Field crop: tomato
Growth stage: 1
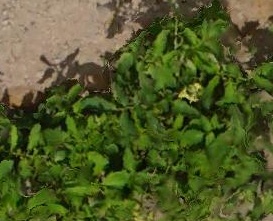
Species: tomato